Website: slack
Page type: stored-credit-cards
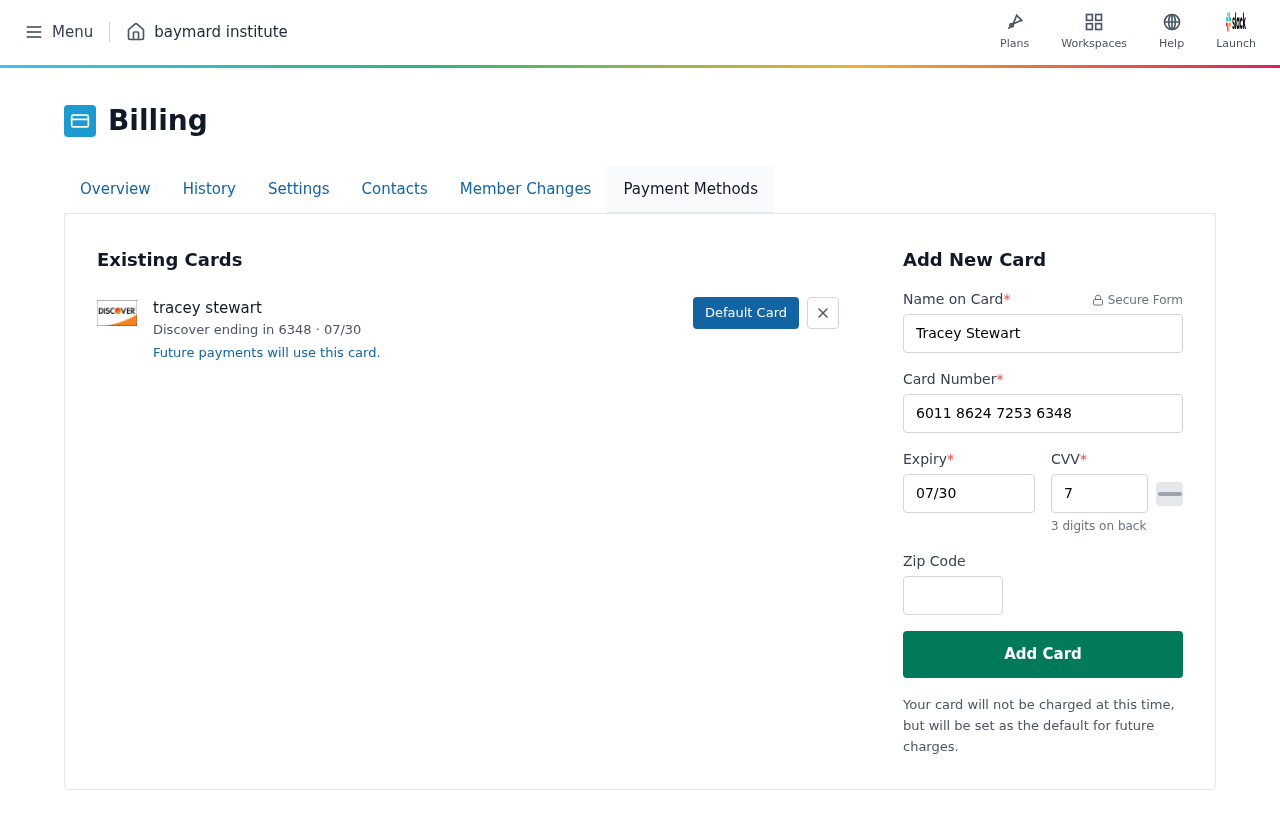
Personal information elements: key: PII_CARD_CVV
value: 709
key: PII_CARD_EXPIRY
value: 07/30
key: PII_CARD_EXPIRY_MONTH
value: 07
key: PII_CARD_EXPIRY_YEAR
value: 30
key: PII_CARD_LAST4
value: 6348
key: PII_CARD_NUMBER
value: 6011 8624 7253 6348
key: PII_CARD_TYPE
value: Discover
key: PII_FULLNAME
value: tracey stewart
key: PII_FULLNAME
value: Tracey Stewart
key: PII_POSTCODE
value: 03641